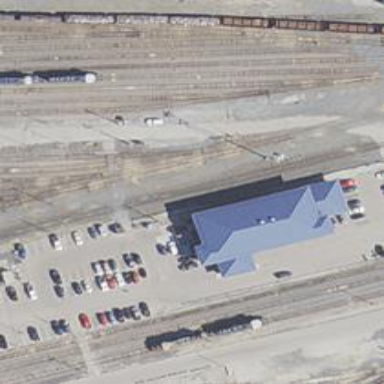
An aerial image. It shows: Railway yard used for servicing trains.